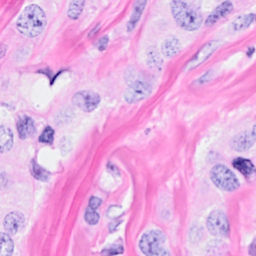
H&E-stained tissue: Breast